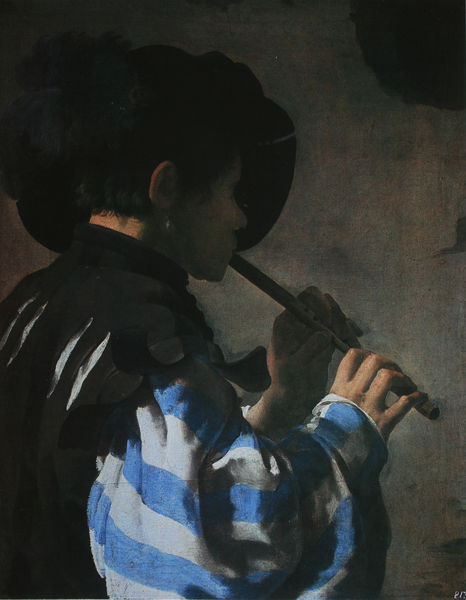
Titel: Der Flötenspieler
Künstler: Hendrick ter Brugghen
Standort: Karlsruhe
Institution: Staatliche Kunsthalle
Schlagwörter: blau, dunkel, gemälde, hand, haut, mann, schatten, weiß, finger, frau, grau, hut, licht, nase, ohr, ohrring, profil, rücken, schwarz, dame, hemd, wand, barock, gesicht, ärmel, hände, niederlande, portrait, porträt, signatur, musik, seitlich, spieler, hof, musizieren, streifen, junge, weste, spielt, flöte, wams, balu, flötenspieler, schwrz, incarnat, terbrugghen, ter bruegghen, mütze mit feder, sonne von links, gesicht im schatten, glöte